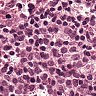
Metastatic tissue present: no